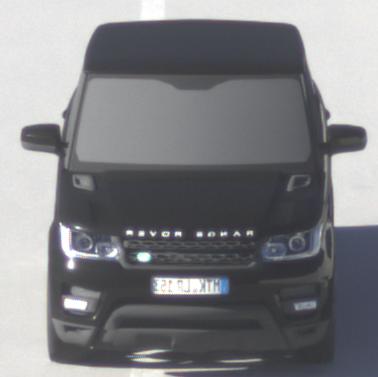
Make: Land Rover
Model: Range Rover Sport 5.0 V8 SC
Detailed model: Range Rover Sport (II)
Model produced from: 2013/09
Model produced until: 2015/07
Doors: 5
Color: black
Road condition: dry road
Daytime: morning or afternoon
Contrast: high contrast